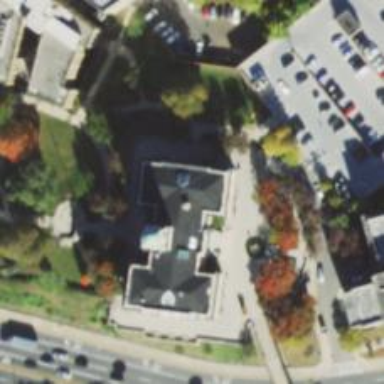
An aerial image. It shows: Government office.